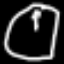
Label: clock